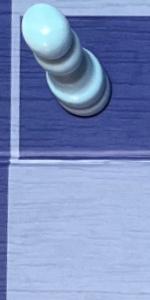
Label: Empty